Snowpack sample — Buffalo Mountain, Silverthorne, Colorado, USA (2/22/26, 2:02 PM MST)
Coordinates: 39.622, -106.113
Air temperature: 33 °F
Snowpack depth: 63 cm
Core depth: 20 cm
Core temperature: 24.8 °F
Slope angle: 11°, slope face: 116°
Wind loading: low
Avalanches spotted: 0
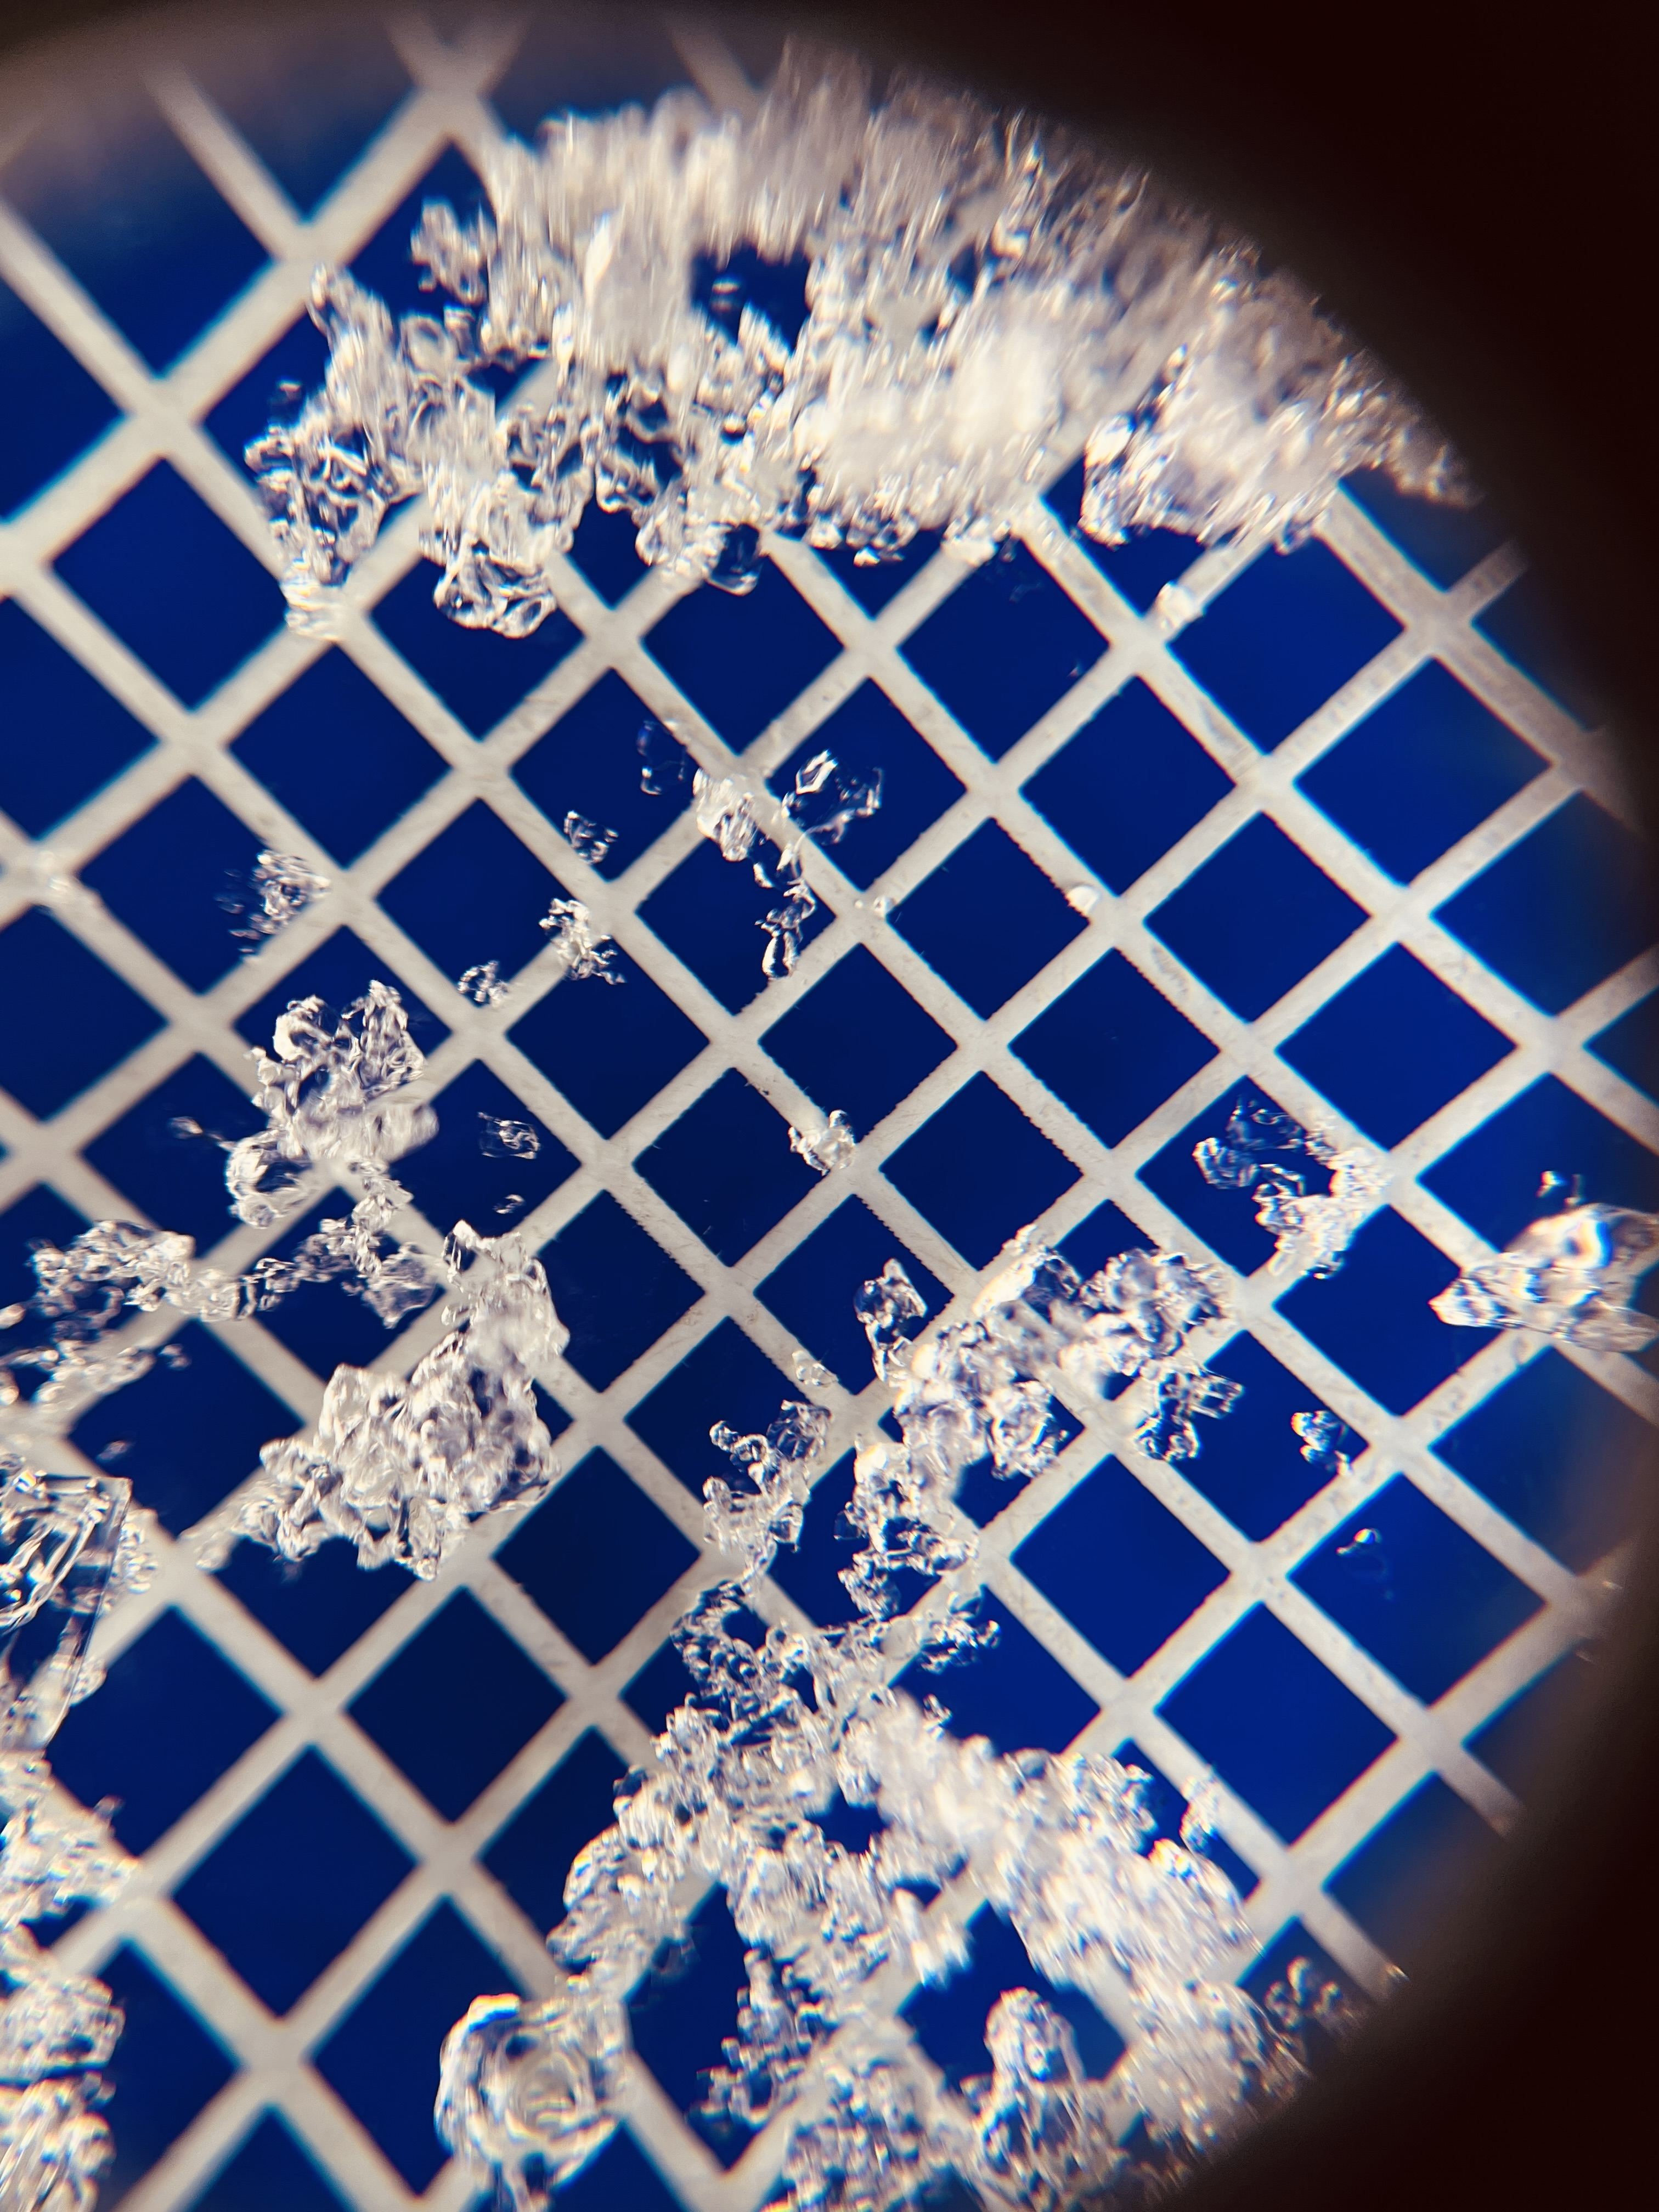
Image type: magnified_profile
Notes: In a firebreak similar to site 1, minimal wind loading with no spotted avalanches (not many faces in view though)